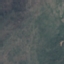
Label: HerbaceousVegetation